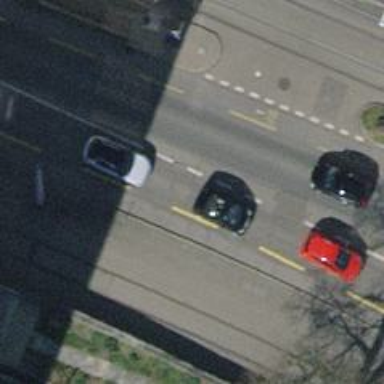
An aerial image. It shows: Asphalt residential road with designated cycle lane on both sides.